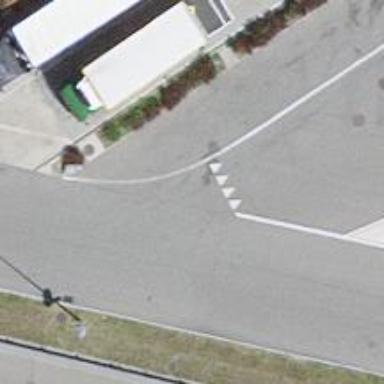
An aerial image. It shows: Road with "give way" sign.